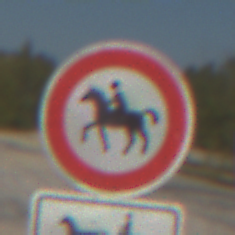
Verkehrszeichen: VerbotReiter
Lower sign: MehrspurigeFahrzeugeFrei9
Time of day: Midday
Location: Outdoor (Nature)
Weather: Clear
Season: Summer
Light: Natural